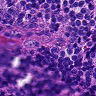
Metastatic tissue present: no